Field crop: maize
Growth stage: 2
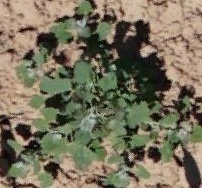
Species: chenopodium